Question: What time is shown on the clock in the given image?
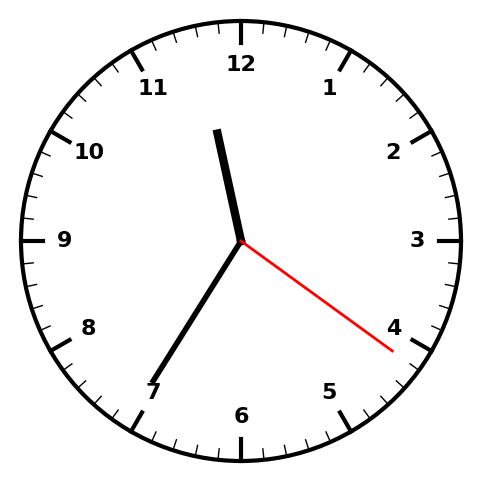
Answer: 11:35:21